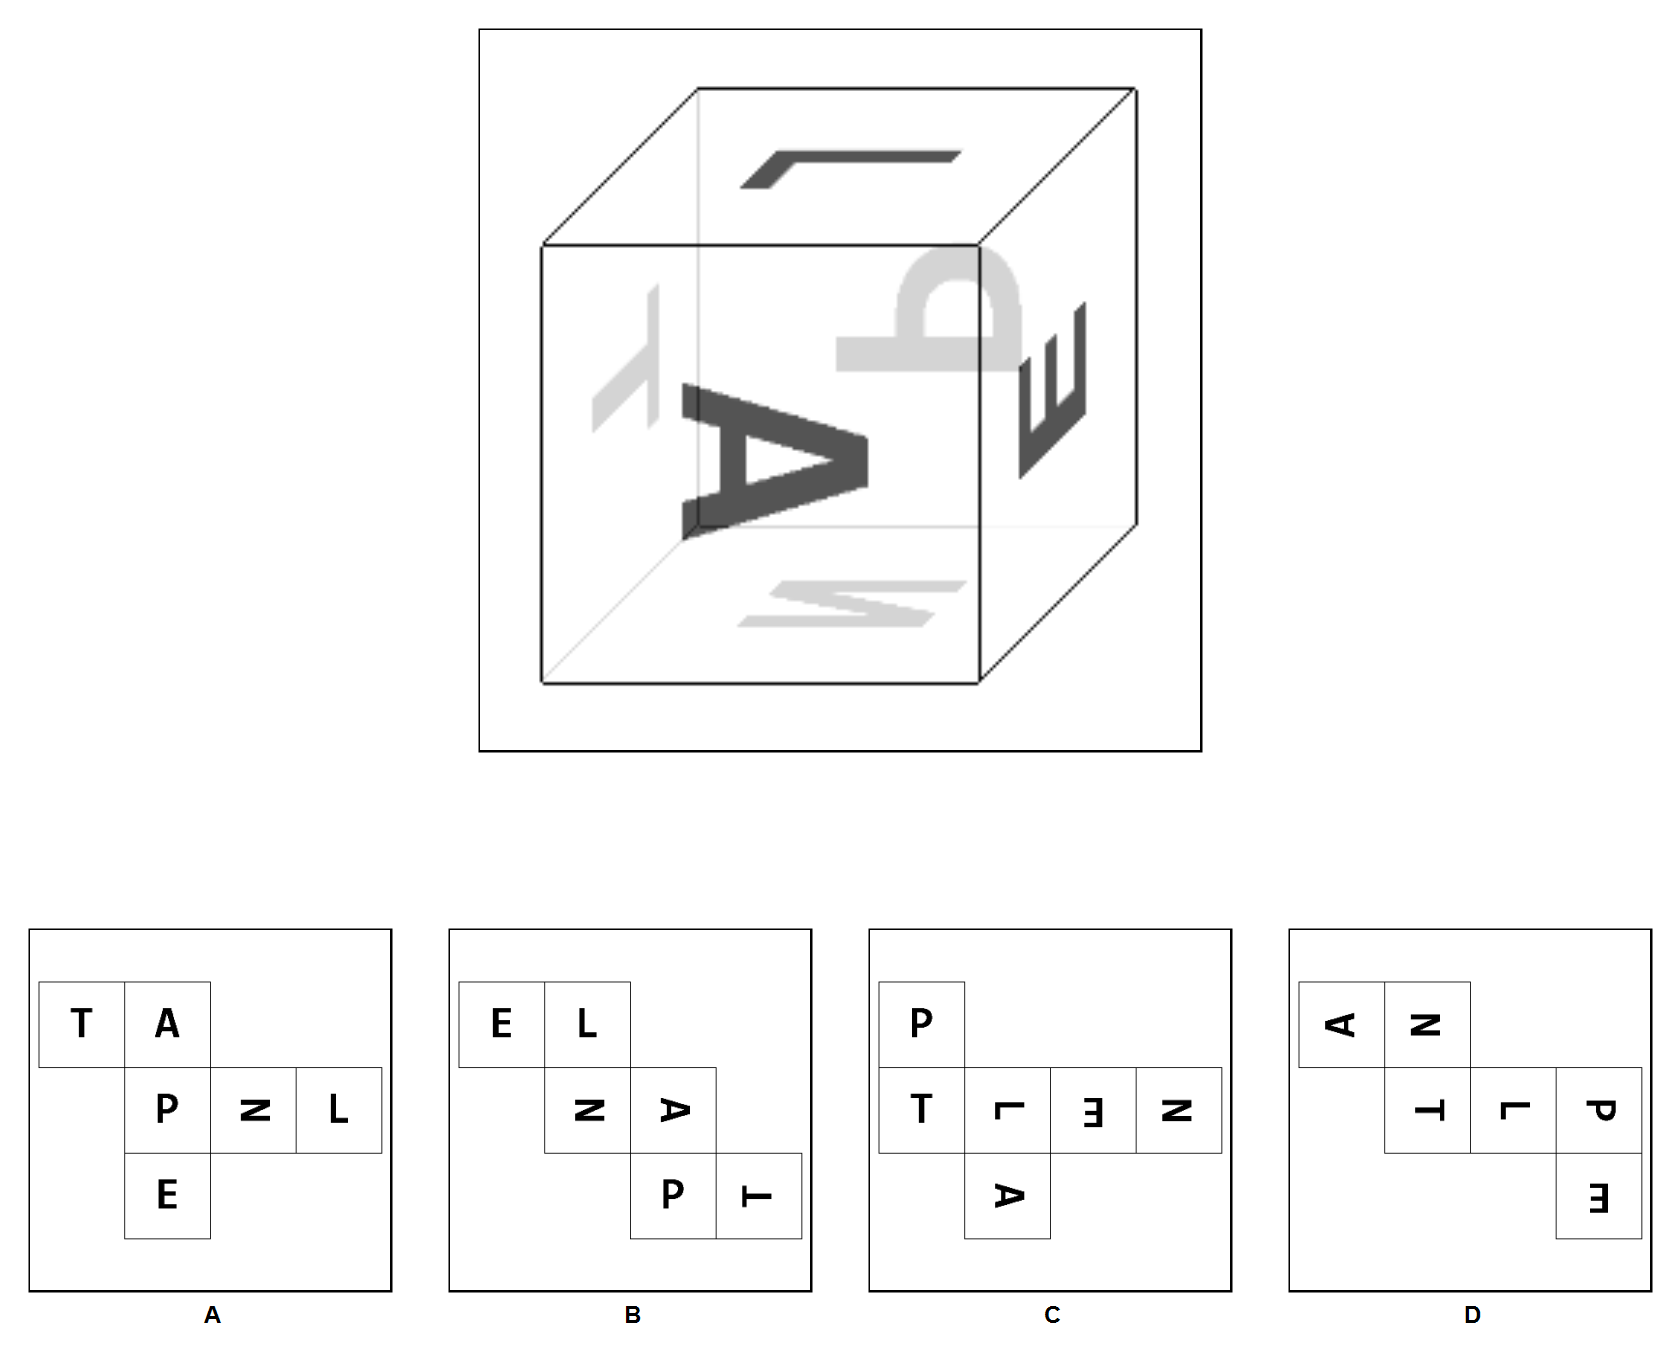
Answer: C